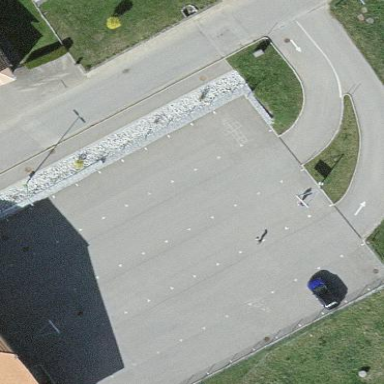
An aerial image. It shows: Parking aisle designated as service road.